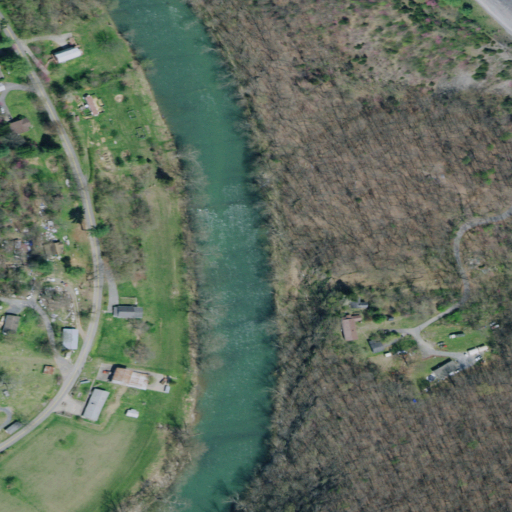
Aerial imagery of bar in Tennessee named Camp-meeting Creek Shoals containing deciduous forest, pasture, open water, open development, low intensity development, medium intensity development, grassland, and barren land